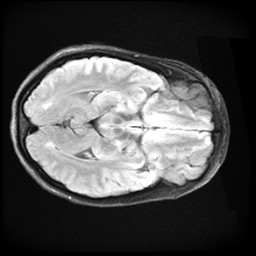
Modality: FLAIR
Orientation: axial
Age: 28
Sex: female
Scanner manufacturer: ge
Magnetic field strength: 3 T
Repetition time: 11 s
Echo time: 0.1497 s